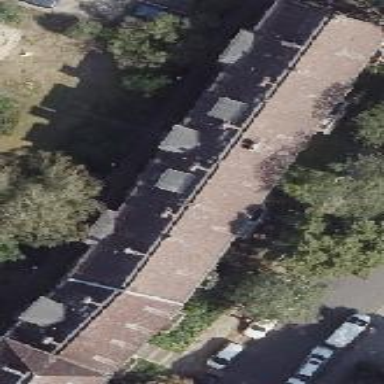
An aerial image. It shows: Building with gabled roof.